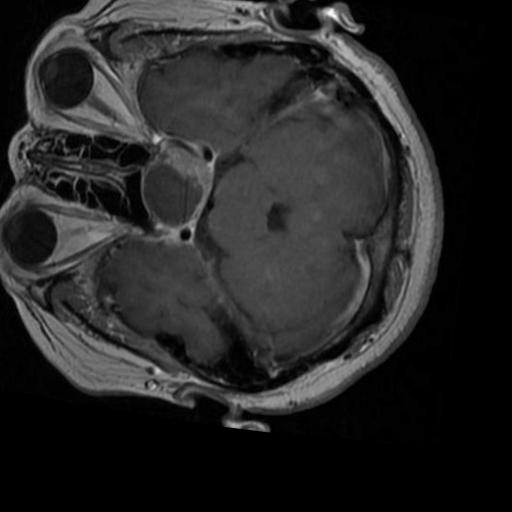
Label: brain_tumor